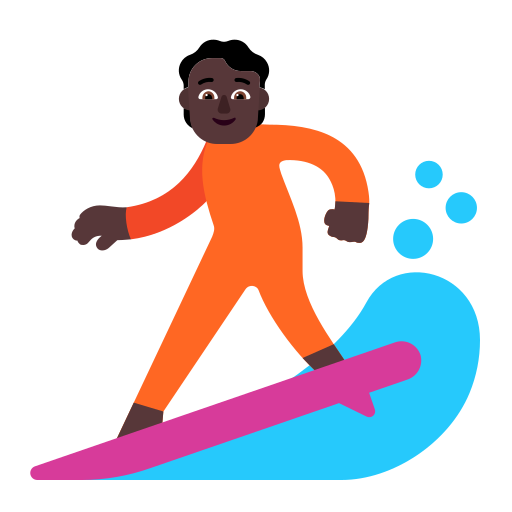
person surfing flat dark